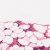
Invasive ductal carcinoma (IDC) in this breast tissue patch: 1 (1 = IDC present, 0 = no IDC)